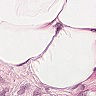
Metastatic tissue present: no